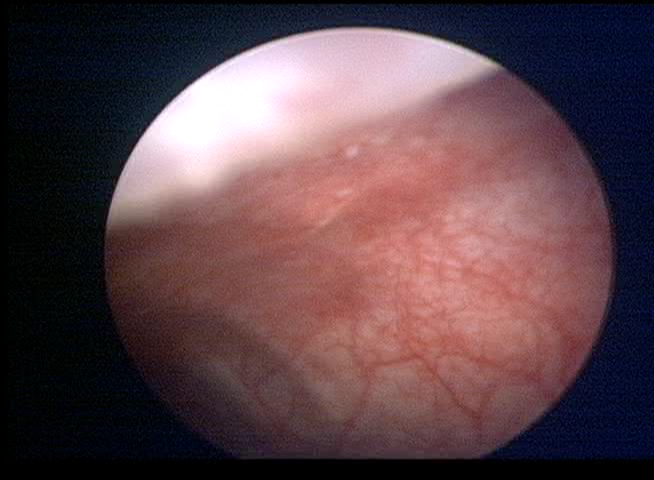
Modality: WLC
Class: Normal mucosa
Bladder cancer association: No